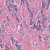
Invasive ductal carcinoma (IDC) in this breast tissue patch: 1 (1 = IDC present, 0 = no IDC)